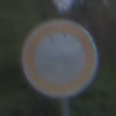
Verkehrszeichen: VerbotFahrzeugeAllerArt
Umgebung: Outdoor, Urban
Tageszeit: SunriseSunset
Wetter: PartlyCloudy
Licht: Natural
Jahreszeit: NotSpecified
Kontrast: LowContrast